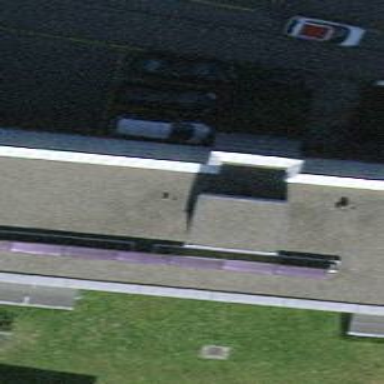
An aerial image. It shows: Flat-roofed apartment building.